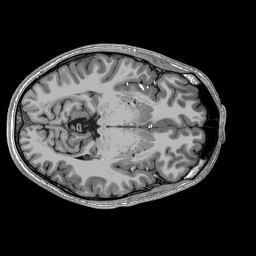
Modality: T1w
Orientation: coronal
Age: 31
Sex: male